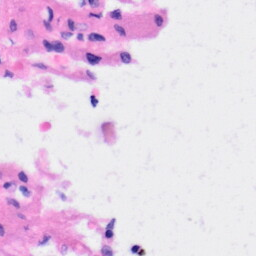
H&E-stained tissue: Liver